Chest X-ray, PA view. Patient: 78 years old, sex F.
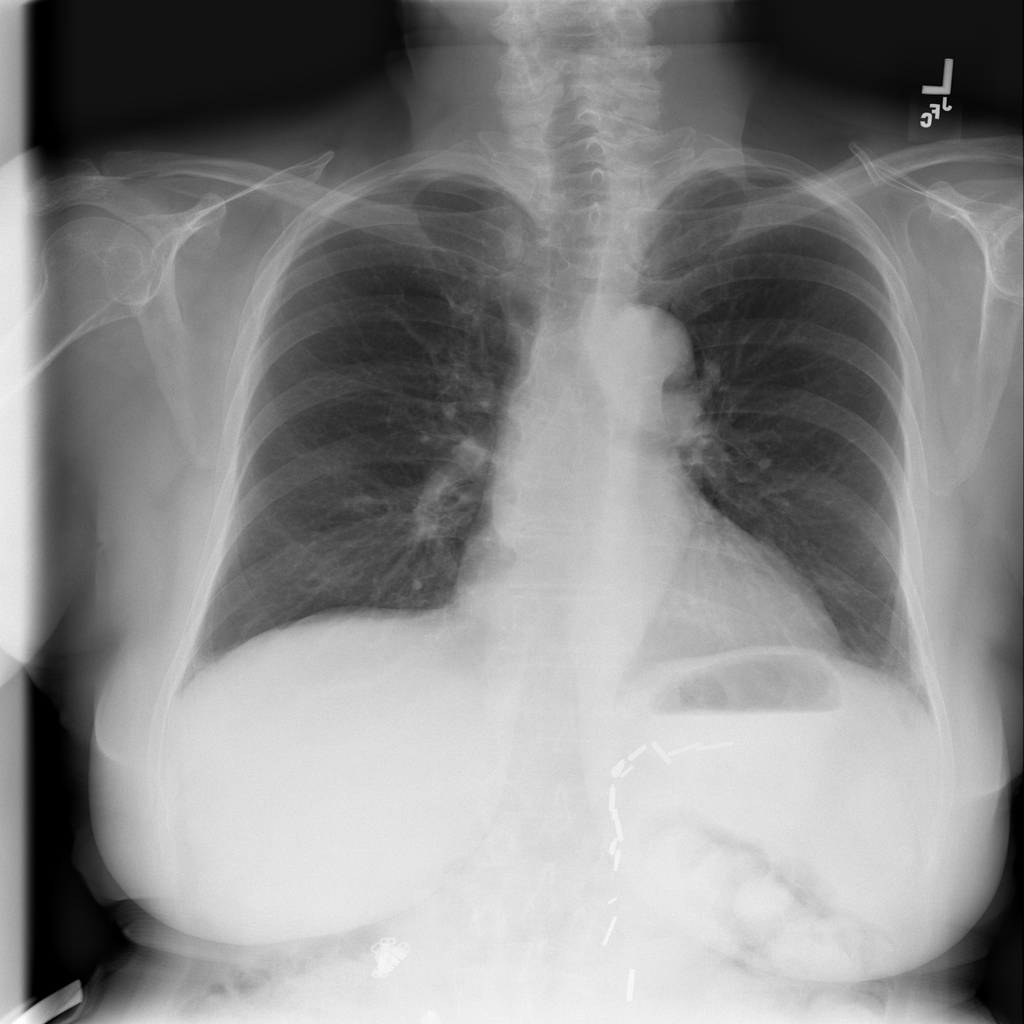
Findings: No Finding